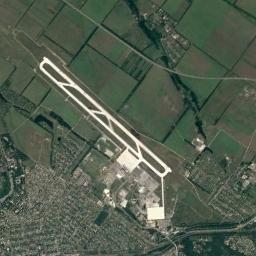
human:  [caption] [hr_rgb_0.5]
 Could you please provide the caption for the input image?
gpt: An airport with two parallel runways and two open areas on the farmland and dense residential areas beside .

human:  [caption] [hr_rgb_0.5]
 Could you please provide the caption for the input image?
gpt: There are many buildings near the airport, And no vegetation near the airport .

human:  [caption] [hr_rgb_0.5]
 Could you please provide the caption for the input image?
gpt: There is an airport between the field and many buildings .

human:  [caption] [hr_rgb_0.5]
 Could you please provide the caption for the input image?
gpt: An airport with a runway and many buildings is surrounded by a residential area and green fields .

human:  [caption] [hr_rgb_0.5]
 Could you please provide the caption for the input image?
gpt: There are many different areas beside the runway of the airport .